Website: crate-barrel
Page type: cart
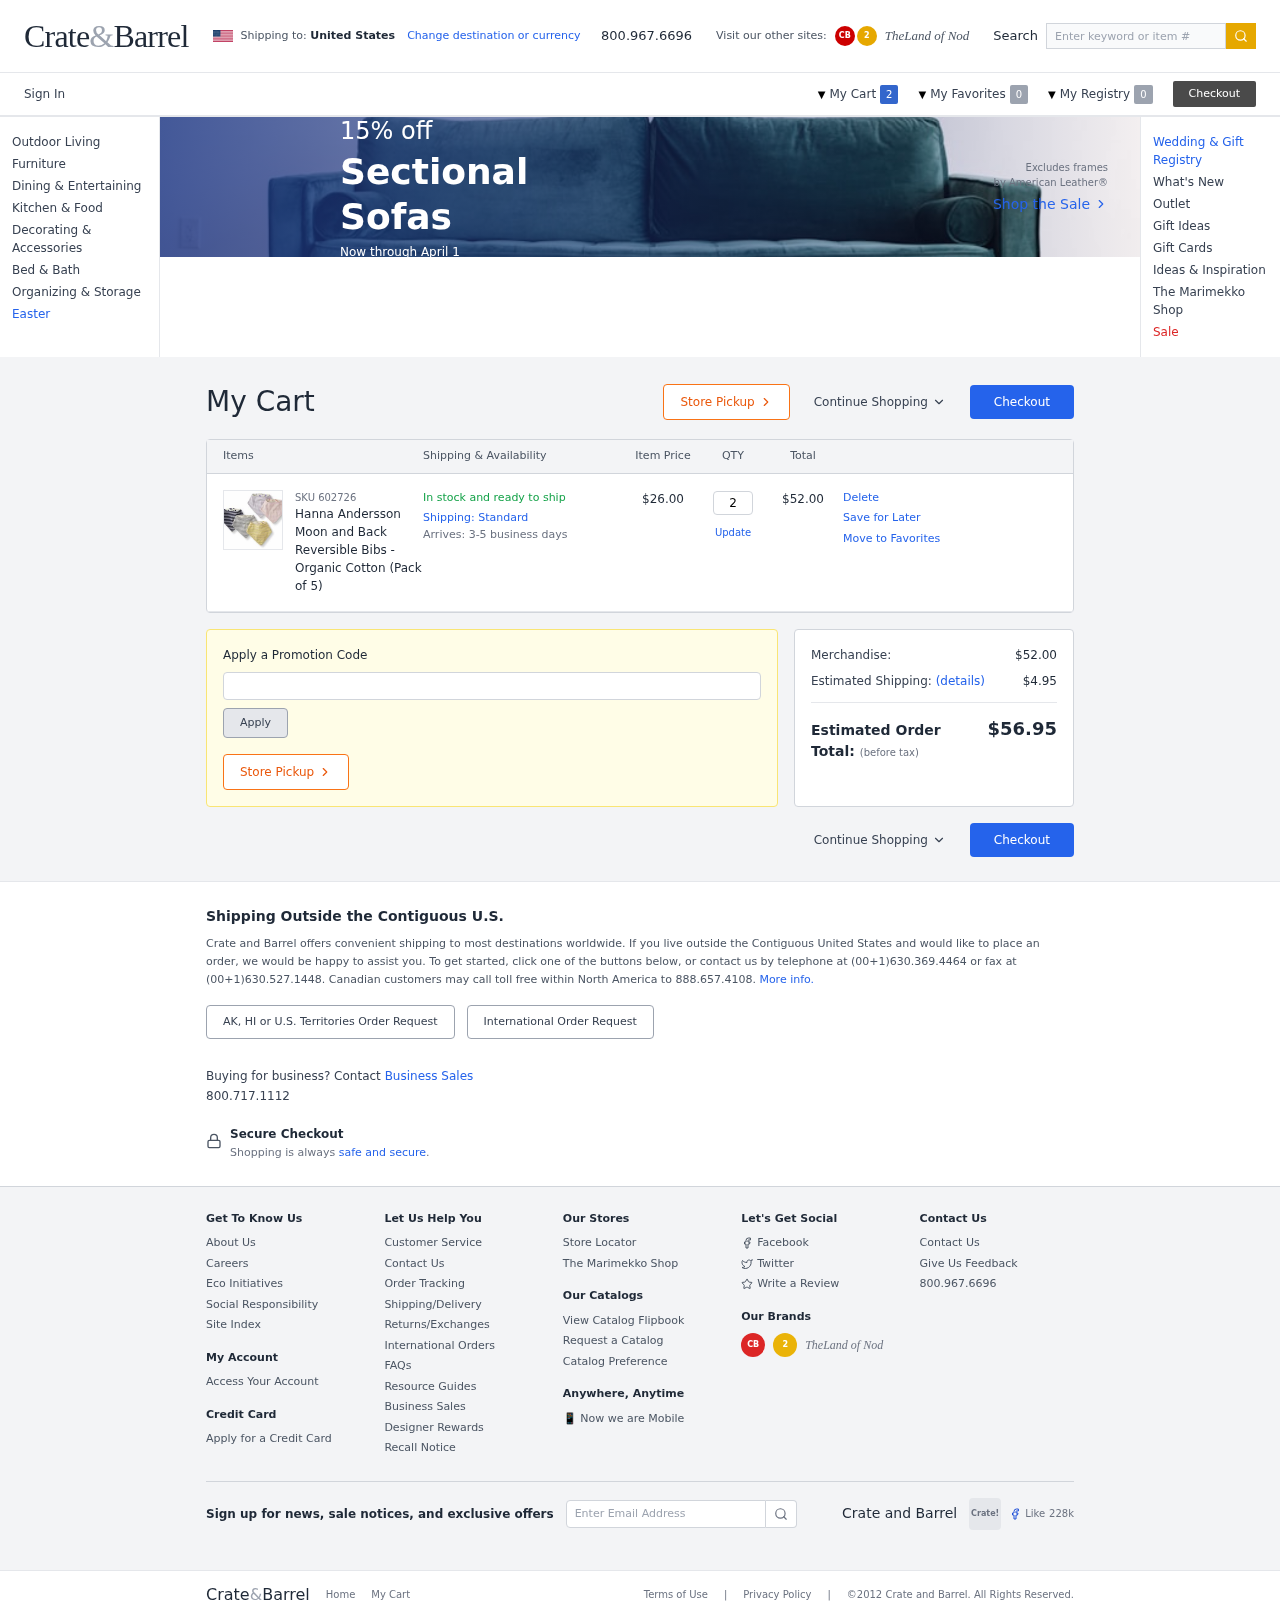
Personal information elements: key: PII_PROMO_CODE
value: HOLIDAY08
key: PII_COUNTRY
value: United States
Product elements: key: PRODUCT1_NAME
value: Hanna Andersson Moon and Back Reversible Bibs - Organic Cotton (Pack of 5)
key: PRODUCT1_PRICE
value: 26
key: PRODUCT1_QUANTITY
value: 2
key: PRODUCT1_SKU
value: SKU 602726
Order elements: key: ORDER_NUM_ITEMS
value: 2
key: ORDER_ITEM_TOTAL
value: $52.00
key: ORDER_SUBTOTAL
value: $52.00
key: ORDER_SHIPPING_COST
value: $4.95
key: ORDER_TOTAL
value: $56.95
Search elements: key: HEADER_SEARCH
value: Enter keyword or item #